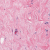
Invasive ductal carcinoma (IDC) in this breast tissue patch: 0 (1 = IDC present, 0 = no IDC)